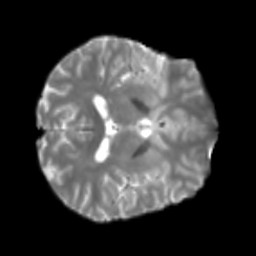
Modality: T2w
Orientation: axial
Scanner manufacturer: siemens
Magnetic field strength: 3 T
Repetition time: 4 s
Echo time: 0.0594 s